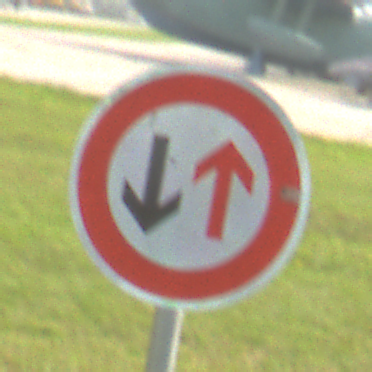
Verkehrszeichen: VorrangDesGegenverkehrs
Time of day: MorningAfternoon
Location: Outdoor (Suburban)
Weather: PartlyCloudy
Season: NotSpecified
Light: Natural